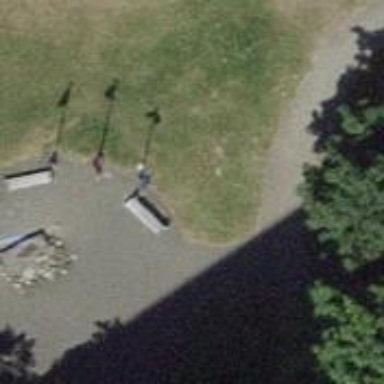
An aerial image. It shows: Bench.